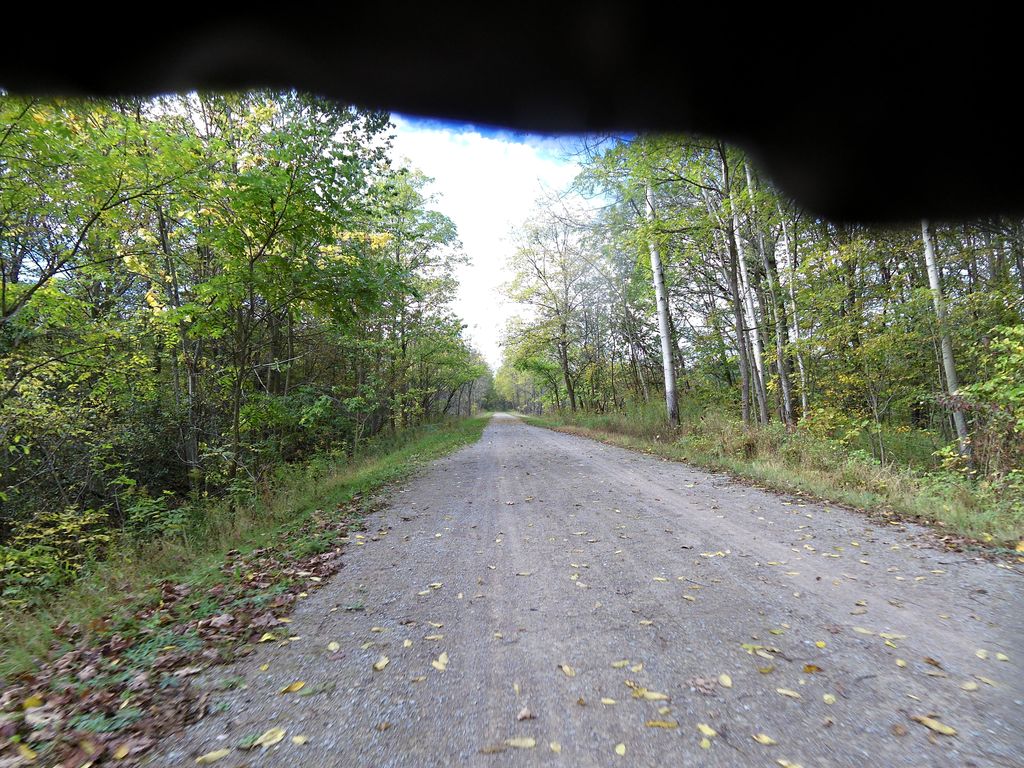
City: hamilton